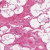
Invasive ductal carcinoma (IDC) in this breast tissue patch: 0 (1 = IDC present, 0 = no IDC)